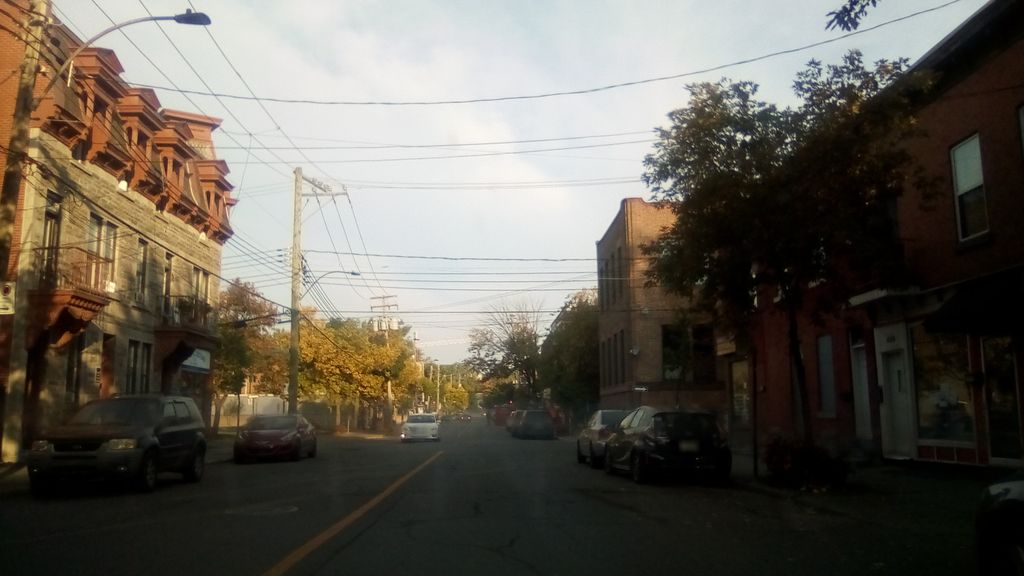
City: montreal